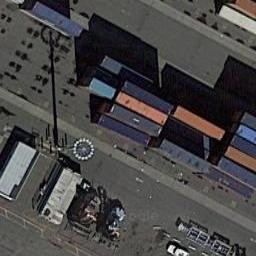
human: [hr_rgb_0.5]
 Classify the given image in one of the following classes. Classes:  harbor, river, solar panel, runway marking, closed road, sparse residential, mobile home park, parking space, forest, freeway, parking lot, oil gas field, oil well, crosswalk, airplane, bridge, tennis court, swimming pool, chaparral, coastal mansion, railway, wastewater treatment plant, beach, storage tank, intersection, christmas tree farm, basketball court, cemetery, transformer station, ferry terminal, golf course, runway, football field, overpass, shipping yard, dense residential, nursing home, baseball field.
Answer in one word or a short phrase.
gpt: shipping yard